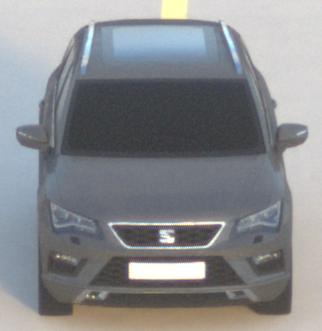
Make: SEAT
Model: Ateca 1.0 TSI Ecomotive
Detailed model: Ateca (5FP)
Model produced from: 2016/08
Model produced until: 2018/08
Doors: 5
Color: gray
Road condition: dry road
Daytime: sunrise or sunset
Contrast: low contrast